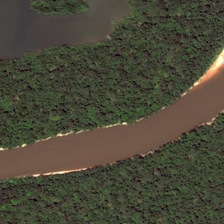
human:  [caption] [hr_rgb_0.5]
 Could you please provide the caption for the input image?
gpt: there is a black pool inside the forest next to this brown river .

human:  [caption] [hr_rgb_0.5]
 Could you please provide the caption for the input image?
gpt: the turbid river is next to a u shaped pond .

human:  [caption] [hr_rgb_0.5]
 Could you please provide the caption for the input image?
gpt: the turbid river is next to a u shaped pond .

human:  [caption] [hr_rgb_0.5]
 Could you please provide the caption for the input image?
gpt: the river is lying in the rainforest near a lake .

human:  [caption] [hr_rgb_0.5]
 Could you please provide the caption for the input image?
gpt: many green trees with a pond surrounded by them are in two sides of curved brown river .